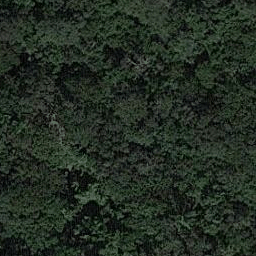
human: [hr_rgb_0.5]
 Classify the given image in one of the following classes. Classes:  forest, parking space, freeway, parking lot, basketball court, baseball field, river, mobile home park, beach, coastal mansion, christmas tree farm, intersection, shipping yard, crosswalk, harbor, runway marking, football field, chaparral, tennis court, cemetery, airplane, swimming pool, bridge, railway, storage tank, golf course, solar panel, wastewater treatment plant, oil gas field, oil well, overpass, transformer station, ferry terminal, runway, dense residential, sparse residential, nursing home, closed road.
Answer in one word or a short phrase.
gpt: forest